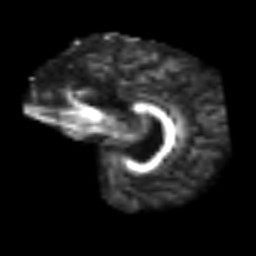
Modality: FA
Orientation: sagittal
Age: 58
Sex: female
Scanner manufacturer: siemens
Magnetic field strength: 3 T
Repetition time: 3.2 s
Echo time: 0.081 s